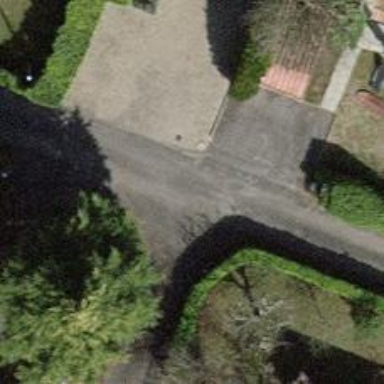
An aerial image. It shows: Driveway leading to service road.